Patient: sex M, age 47
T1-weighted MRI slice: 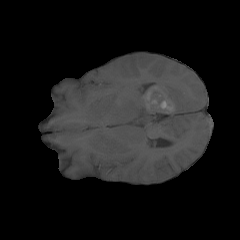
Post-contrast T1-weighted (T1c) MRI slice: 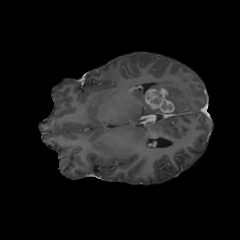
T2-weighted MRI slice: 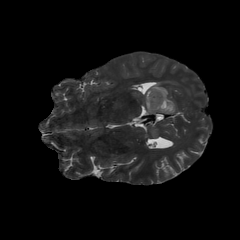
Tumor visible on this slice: yes
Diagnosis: Glioblastoma, IDH-wildtype
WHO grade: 4